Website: lowes
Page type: receipt
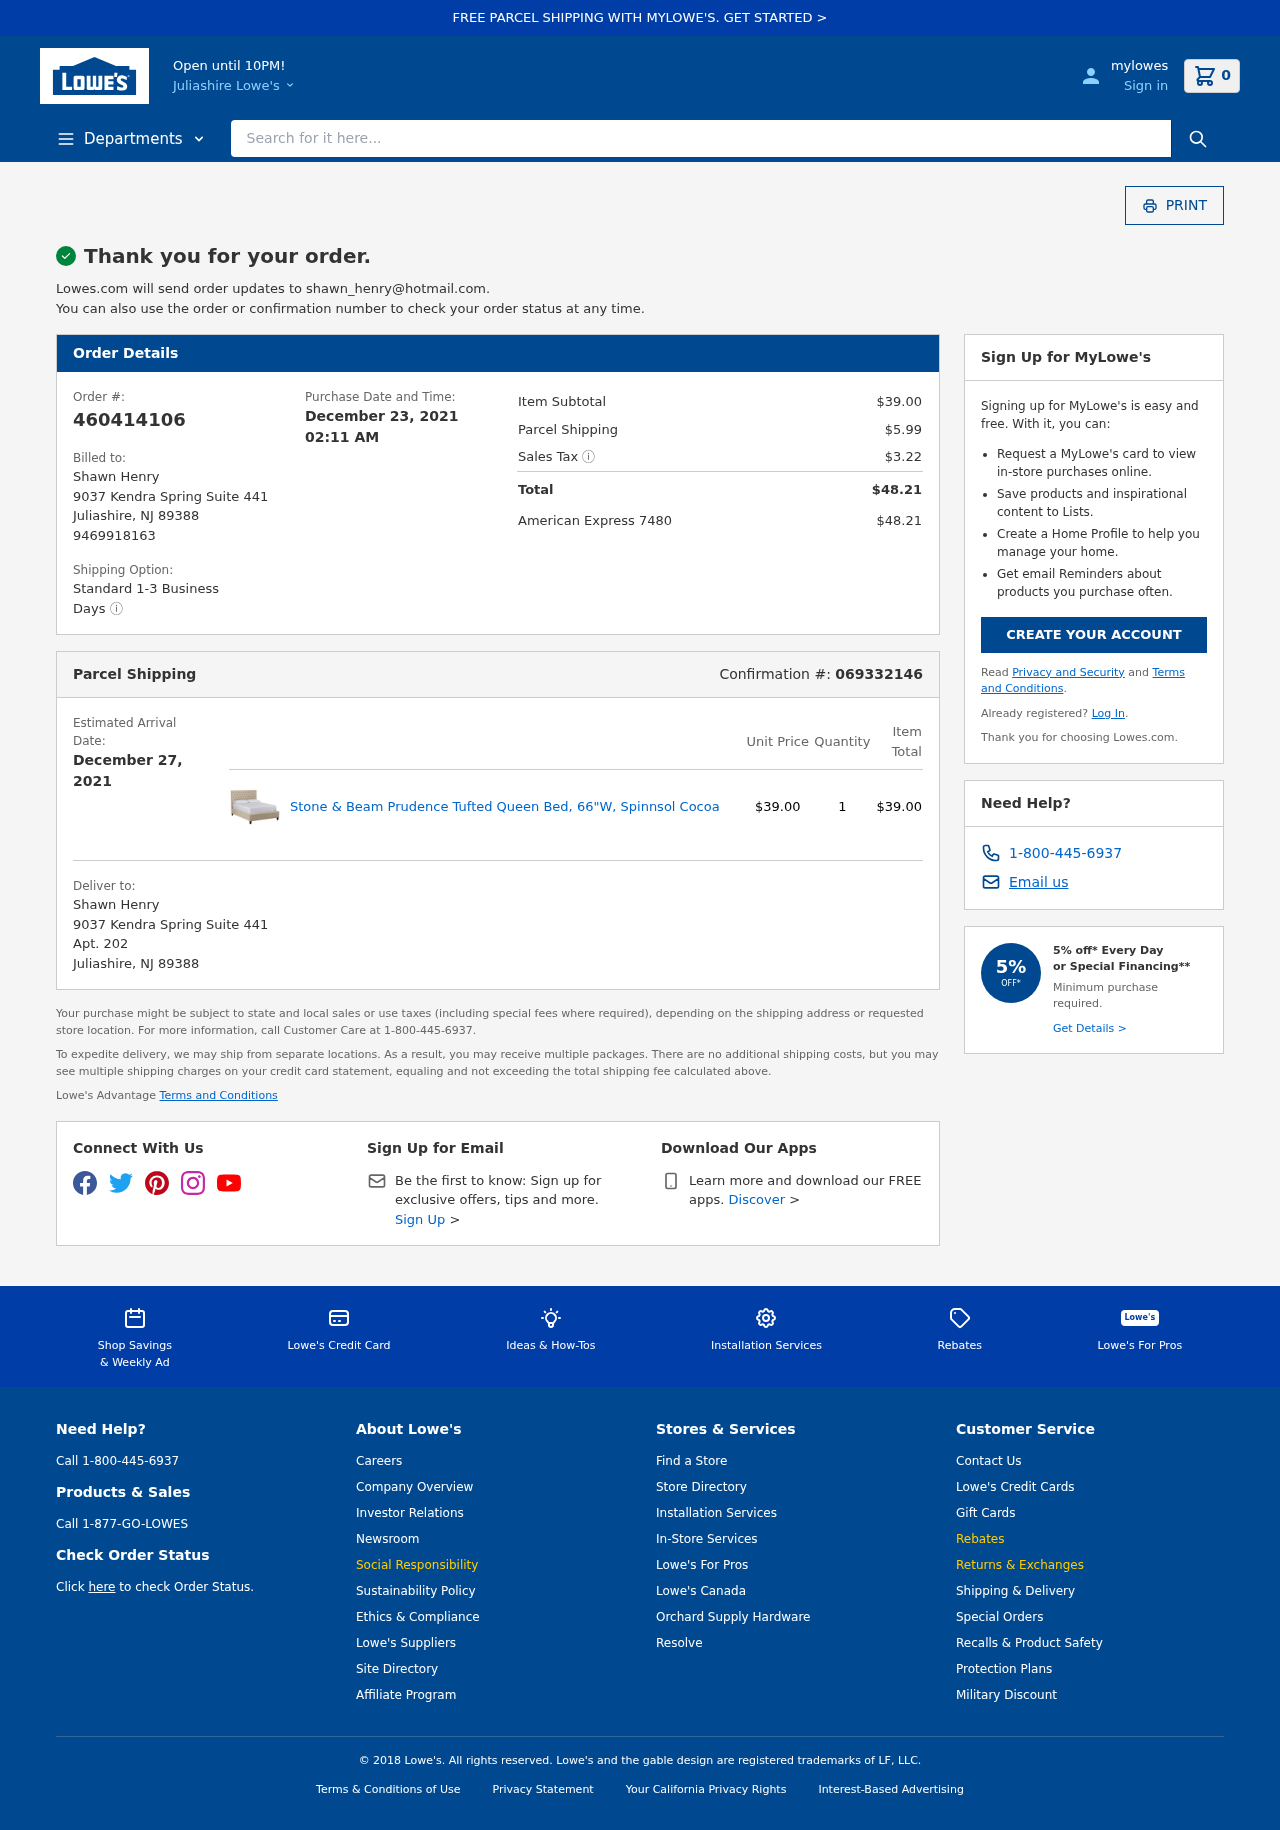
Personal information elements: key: PII_CARD_LAST4
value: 7480
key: PII_CARD_TYPE
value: American Express
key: PII_CITY
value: Juliashire
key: PII_EMAIL
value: shawn_henry@hotmail.com
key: PII_FULLNAME
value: Shawn Henry
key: PII_FULLNAME2
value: Shawn Henry
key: PII_PHONE
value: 9469918163
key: PII_POSTCODE
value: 89388
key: PII_STATE_ABBR
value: NJ
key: PII_STREET
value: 9037 Kendra Spring Suite 441
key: PII_STREET2
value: Apt. 202
Product elements: key: PRODUCT1_NAME
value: Stone & Beam Prudence Tufted Queen Bed, 66"W, Spinnsol Cocoa
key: PRODUCT1_PRICE
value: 39
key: PRODUCT1_QUANTITY
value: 1
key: PRODUCT1_ITEM_TOTAL
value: $39.00
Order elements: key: ORDER_NUM_ITEMS
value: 0
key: ORDER_ID
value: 460414106
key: ORDER_DATE
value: December 23, 2021 02:11 AM
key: ORDER_SUBTOTAL
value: $39.00
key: ORDER_SHIPPING_COST
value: $5.99
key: ORDER_TAX
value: $3.22
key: ORDER_TOTAL
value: $48.21
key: ORDER_TOTAL2
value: $48.21
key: ORDER_CONFIRMATION
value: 069332146
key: ORDER_DELIVERY_DATE
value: December 27, 2021
Search elements: key: HEADER_SEARCH
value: Search for it here...